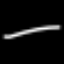
Label: line